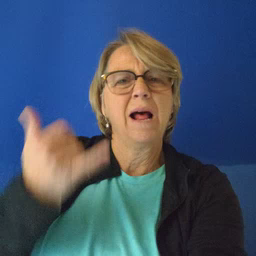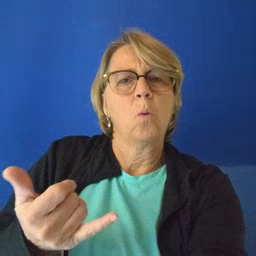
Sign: now